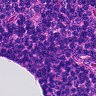
Metastatic tissue present: no